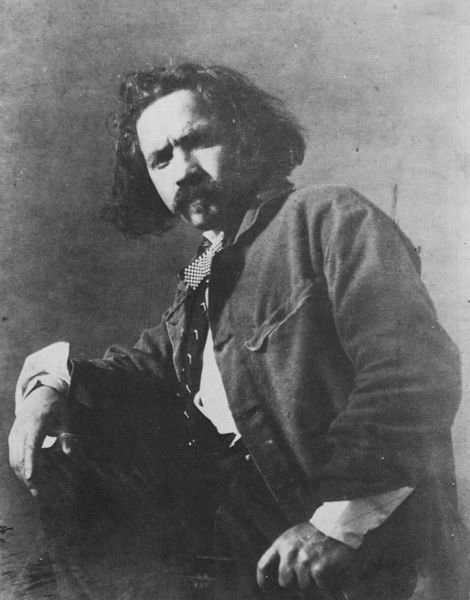
Titel: Emile Blavier
Künstler: Adrien Tournachon
Schlagwörter: dunkel, hand, mann, schatten, weiß, grau, haar, hell, hintergrund, licht, mund, nase, profil, schwarz, stirn, stuhl, blick, schleife, anzug, bart, hemd, hose, jacke, jung, schnurrbart, augen, falten, gesicht, mensch, bildnis, hände, portrait, porträt, haare, lange haare, pose, augenbrauen, frontal, kinn, locken, düster, lehne, schnäuzer, schnurbart, krawatte, ernst, knopfloch, grimmig, halstuch, nachdenklich, knie, aufstützen, knöpfe, dreiviertelprofil, fliege, schnauzer, weste, foto, fotografie, photographie, offen, schwarz-weiß, künstler, dreiviertel, bedrohlich, denker, manschetten, tasche, photo, junger mann, untersicht, krage, taschen, dreiviertelfigur, jakce, cool, boheme, forsch, verwegen, landstreicher, karl may, langhaarfrisur, 50er jahre, 30er jahre, geschafft, dreiviertelfigurenportrait, angezogenes knie